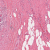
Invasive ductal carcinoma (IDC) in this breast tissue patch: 1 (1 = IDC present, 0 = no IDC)